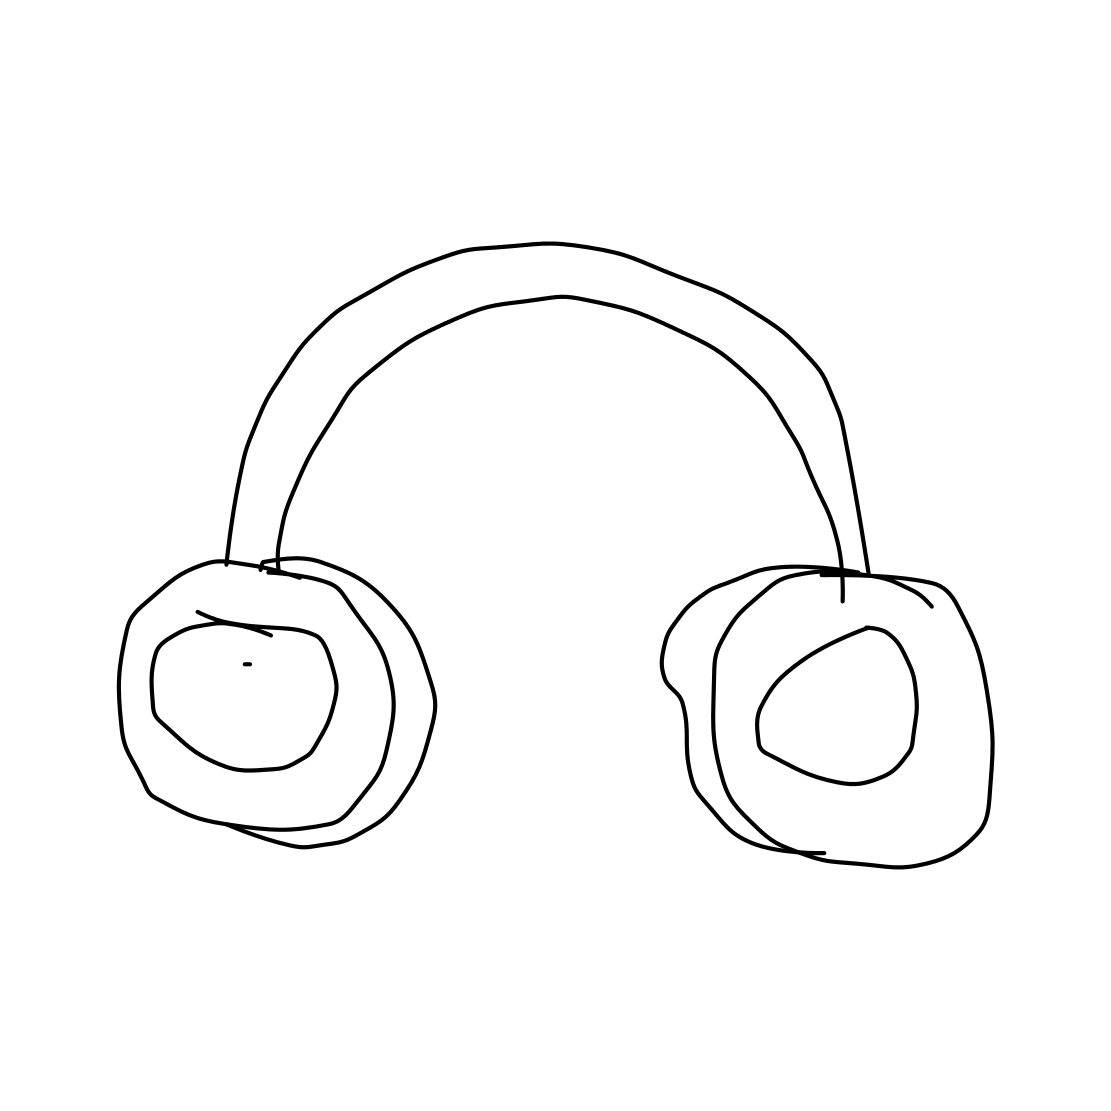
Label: head-phones